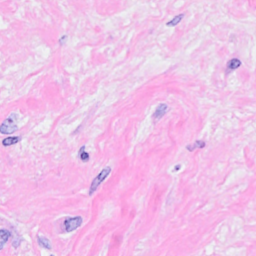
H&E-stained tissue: Breast